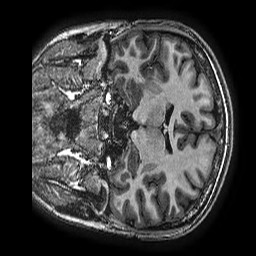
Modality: T1w
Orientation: coronal
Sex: female
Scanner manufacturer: ge
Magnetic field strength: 3 T
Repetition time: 0.007644 s
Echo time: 0.003468 s